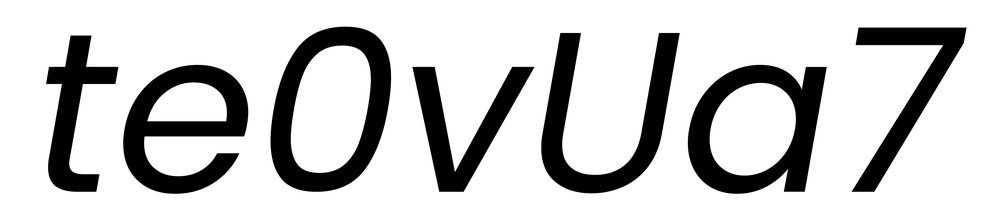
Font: Poppins-Italic